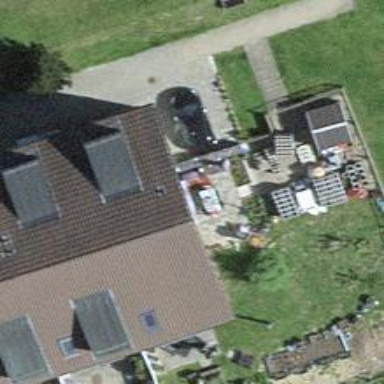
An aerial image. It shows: Gabled roof on residential building.